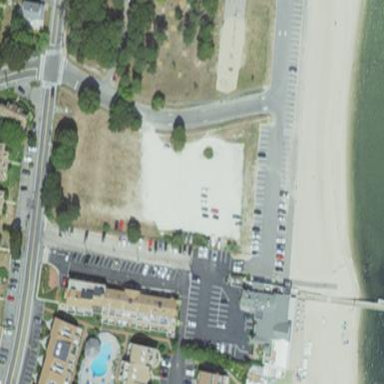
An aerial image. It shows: Sandy parking area.